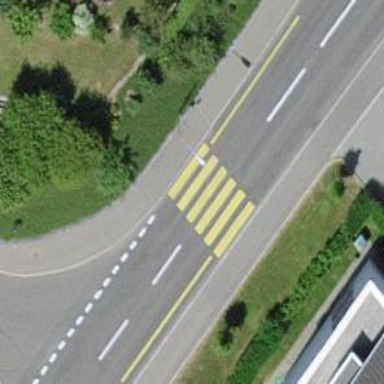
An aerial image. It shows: Kerb barrier.